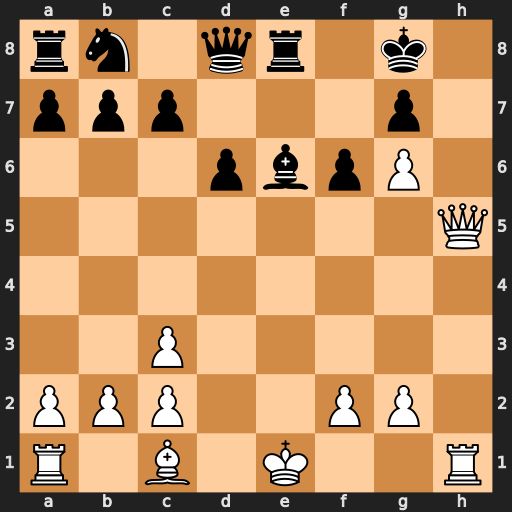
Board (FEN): rn1qr1k1/ppp3p1/3pbpP1/7Q/8/2P5/PPP2PP1/R1B1K2R
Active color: w
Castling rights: KQ
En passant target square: -
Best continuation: Qh8#